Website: home-depot
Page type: delivery-shipping
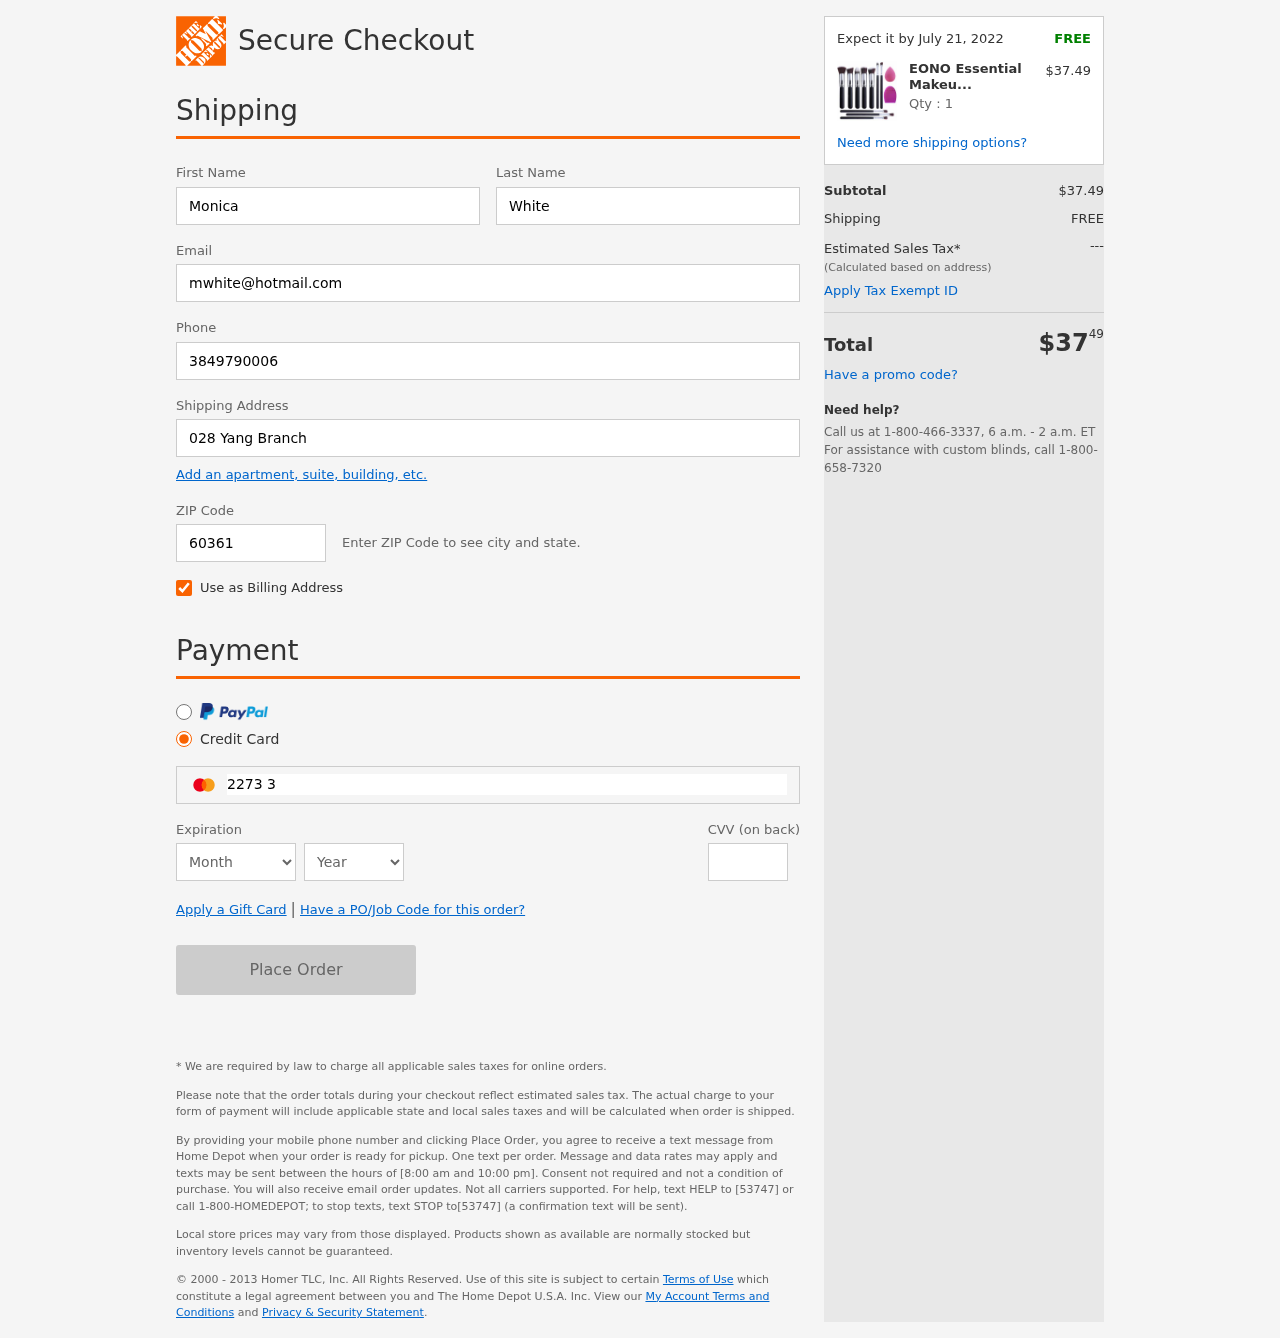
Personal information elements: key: PII_CARD_CVV
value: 560
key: PII_CARD_EXPIRY_MONTH
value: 03
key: PII_CARD_EXPIRY_YEAR
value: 29
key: PII_CARD_NUMBER
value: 2273 3361 8236 6132
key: PII_EMAIL
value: mwhite@hotmail.com
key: PII_FIRSTNAME
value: Monica
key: PII_LASTNAME
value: White
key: PII_PHONE
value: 3849790006
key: PII_POSTCODE
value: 60361
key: PII_STREET
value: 028 Yang Branch
Product elements: key: PRODUCT1_NAME
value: EONO Essential Makeup Brush Set Premium Synthetic Kabuki Foundation Face Powder Blush Eye Shadow Bru
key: PRODUCT1_PRICE
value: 37.49
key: PRODUCT1_QUANTITY
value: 1
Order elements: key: ORDER_DELIVERY_DATE
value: Expect it by July 21, 2022
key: ORDER_SUBTOTAL
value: $37.49
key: ORDER_SHIPPING_COST
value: FREE
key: ORDER_TOTAL
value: $3749